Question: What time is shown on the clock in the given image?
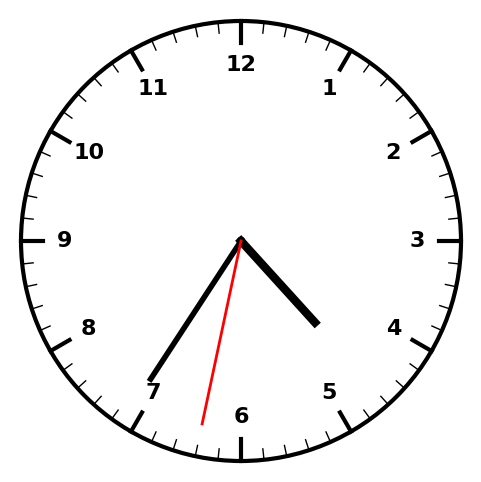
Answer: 04:35:32